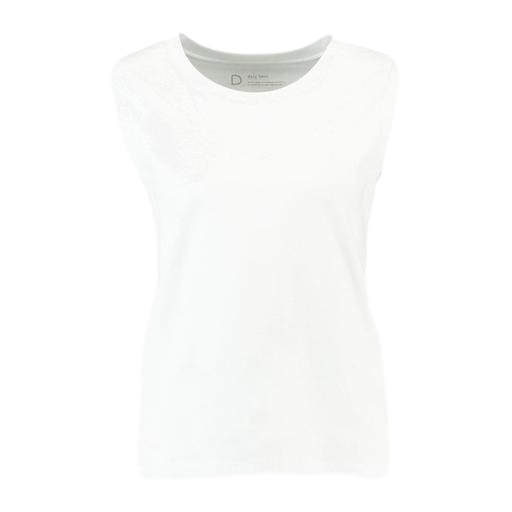
white muscle tee, white scoop muscle t-shirt, white isabel muscle t-shirt, white background